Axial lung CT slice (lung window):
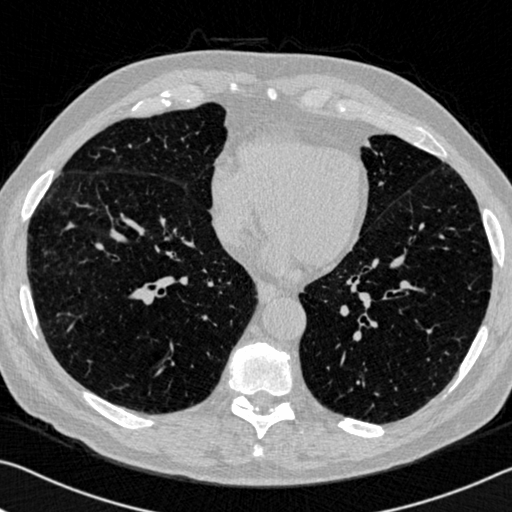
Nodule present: no